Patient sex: M
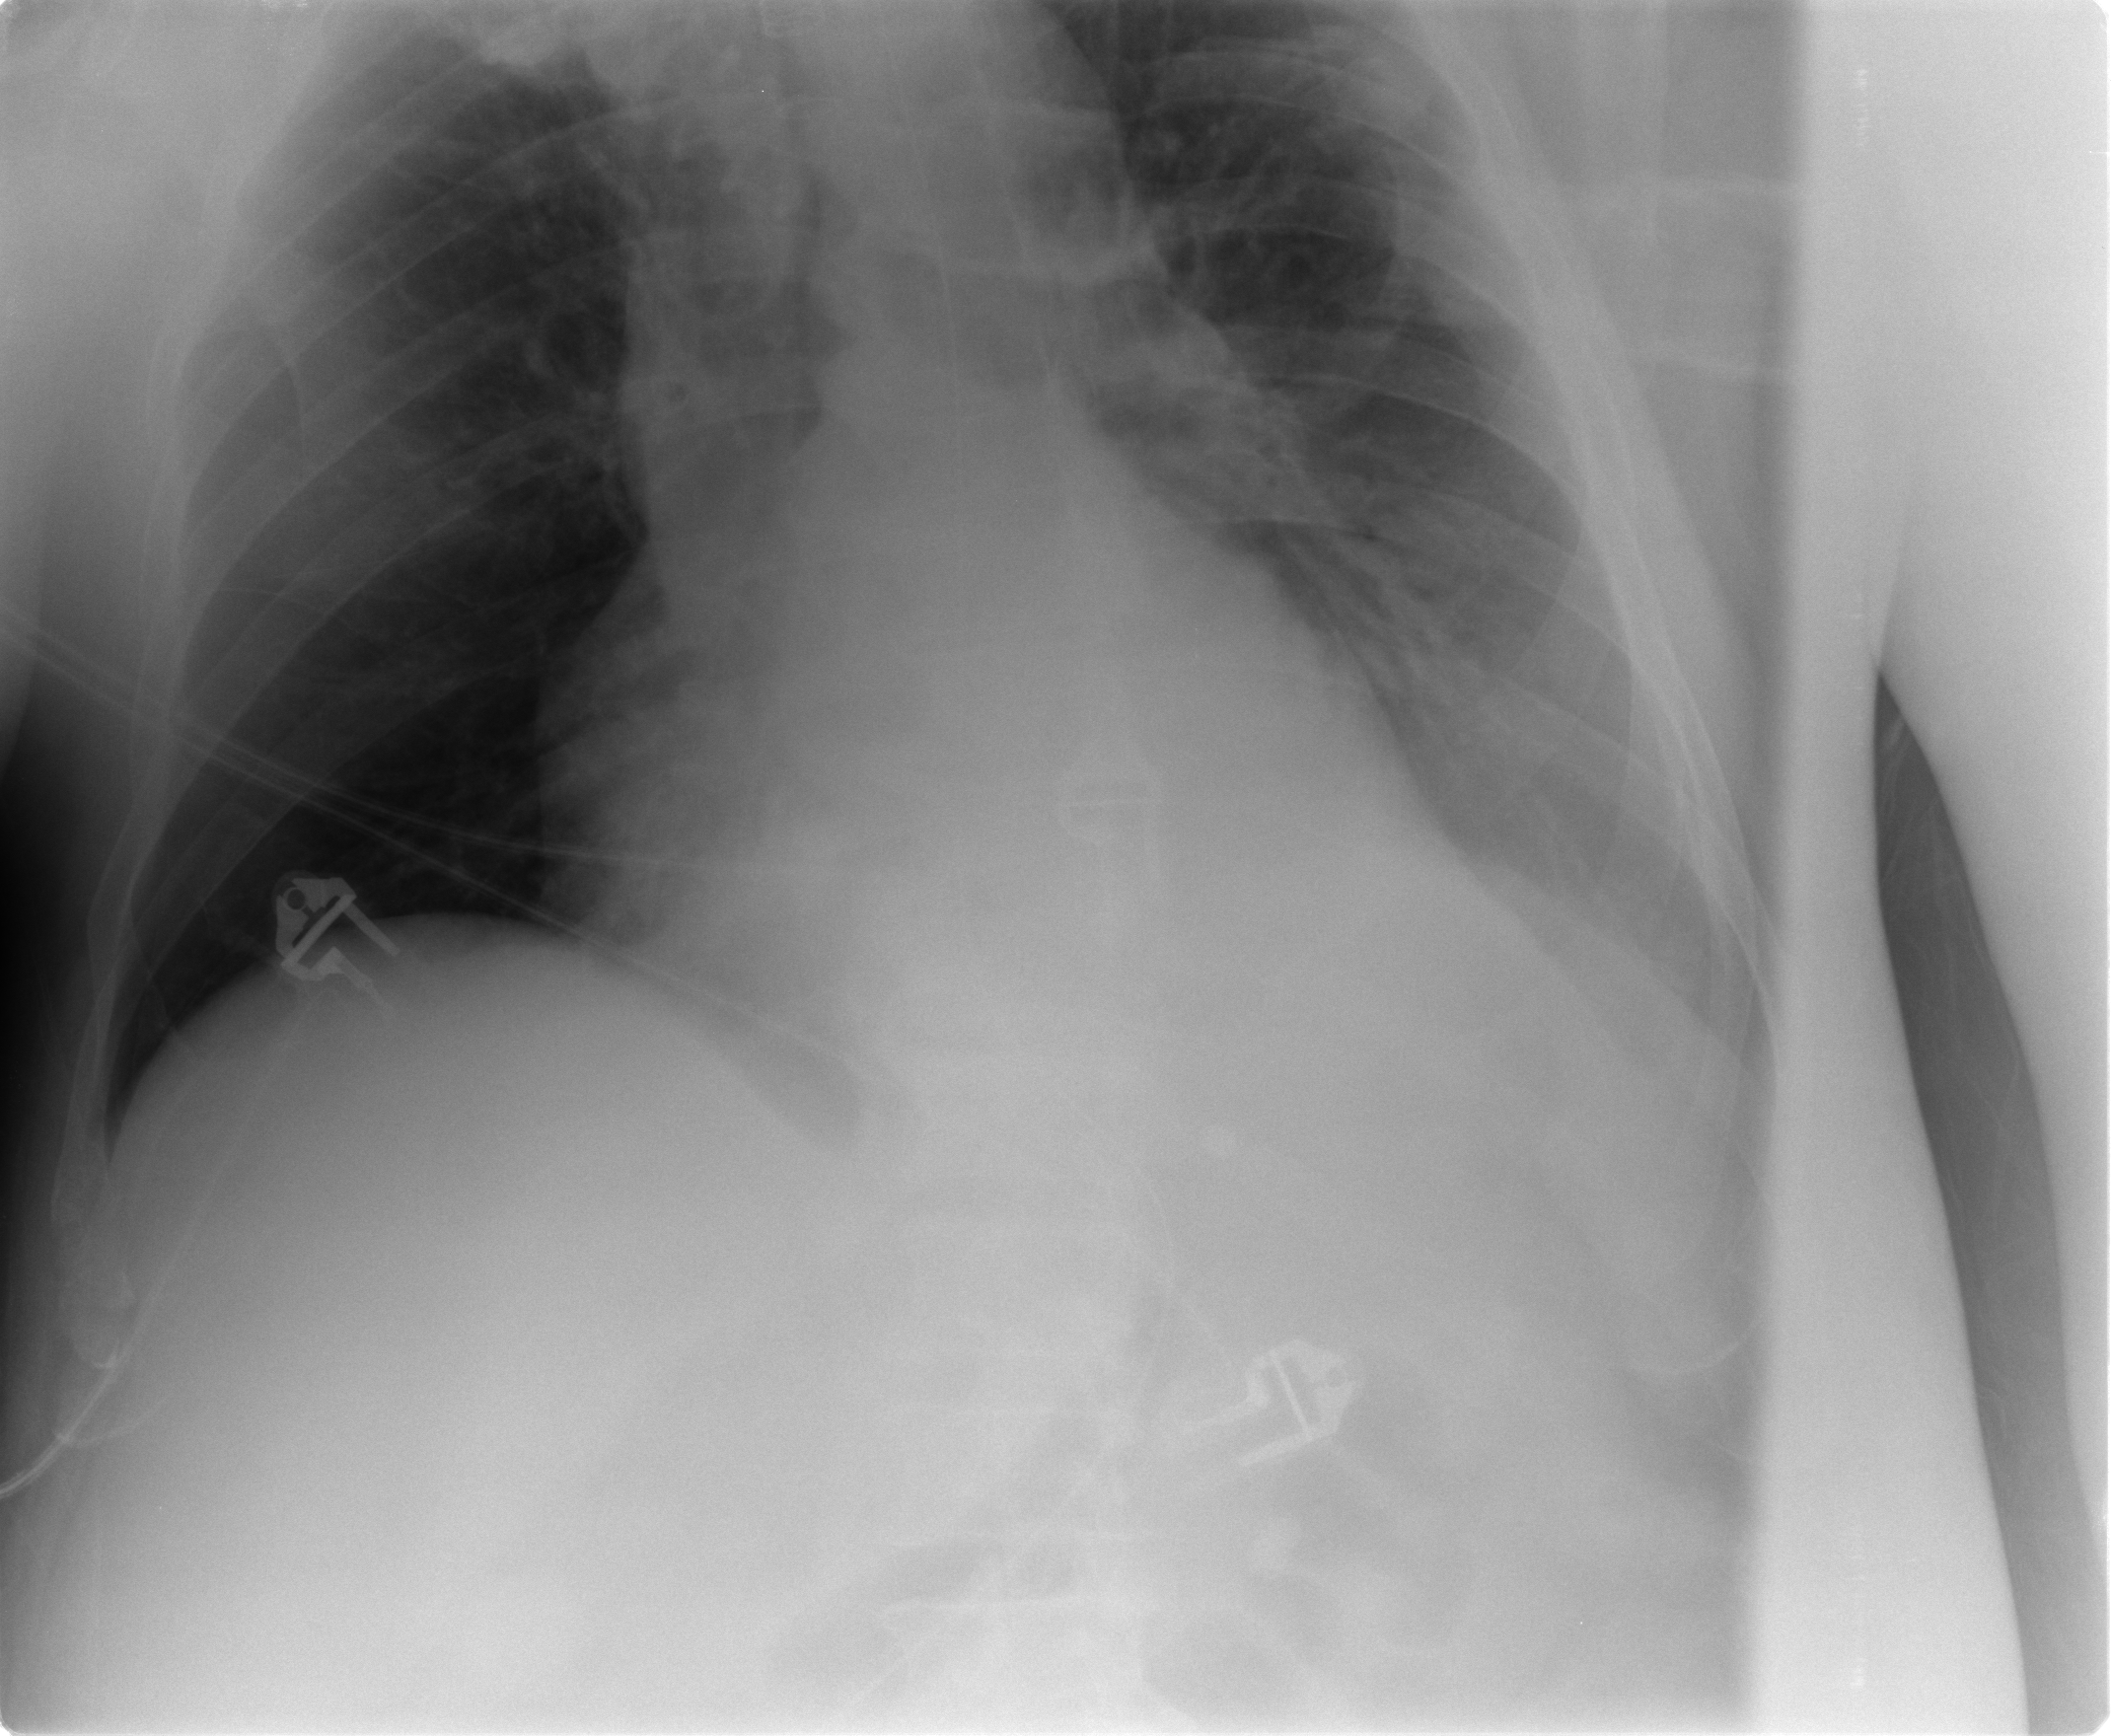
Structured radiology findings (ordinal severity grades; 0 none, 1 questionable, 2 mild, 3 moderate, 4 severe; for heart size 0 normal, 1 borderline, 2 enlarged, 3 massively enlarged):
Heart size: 2
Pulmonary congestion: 0
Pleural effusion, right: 0
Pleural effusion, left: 2
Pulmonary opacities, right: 0
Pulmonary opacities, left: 2
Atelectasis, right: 0
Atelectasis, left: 2